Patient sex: M
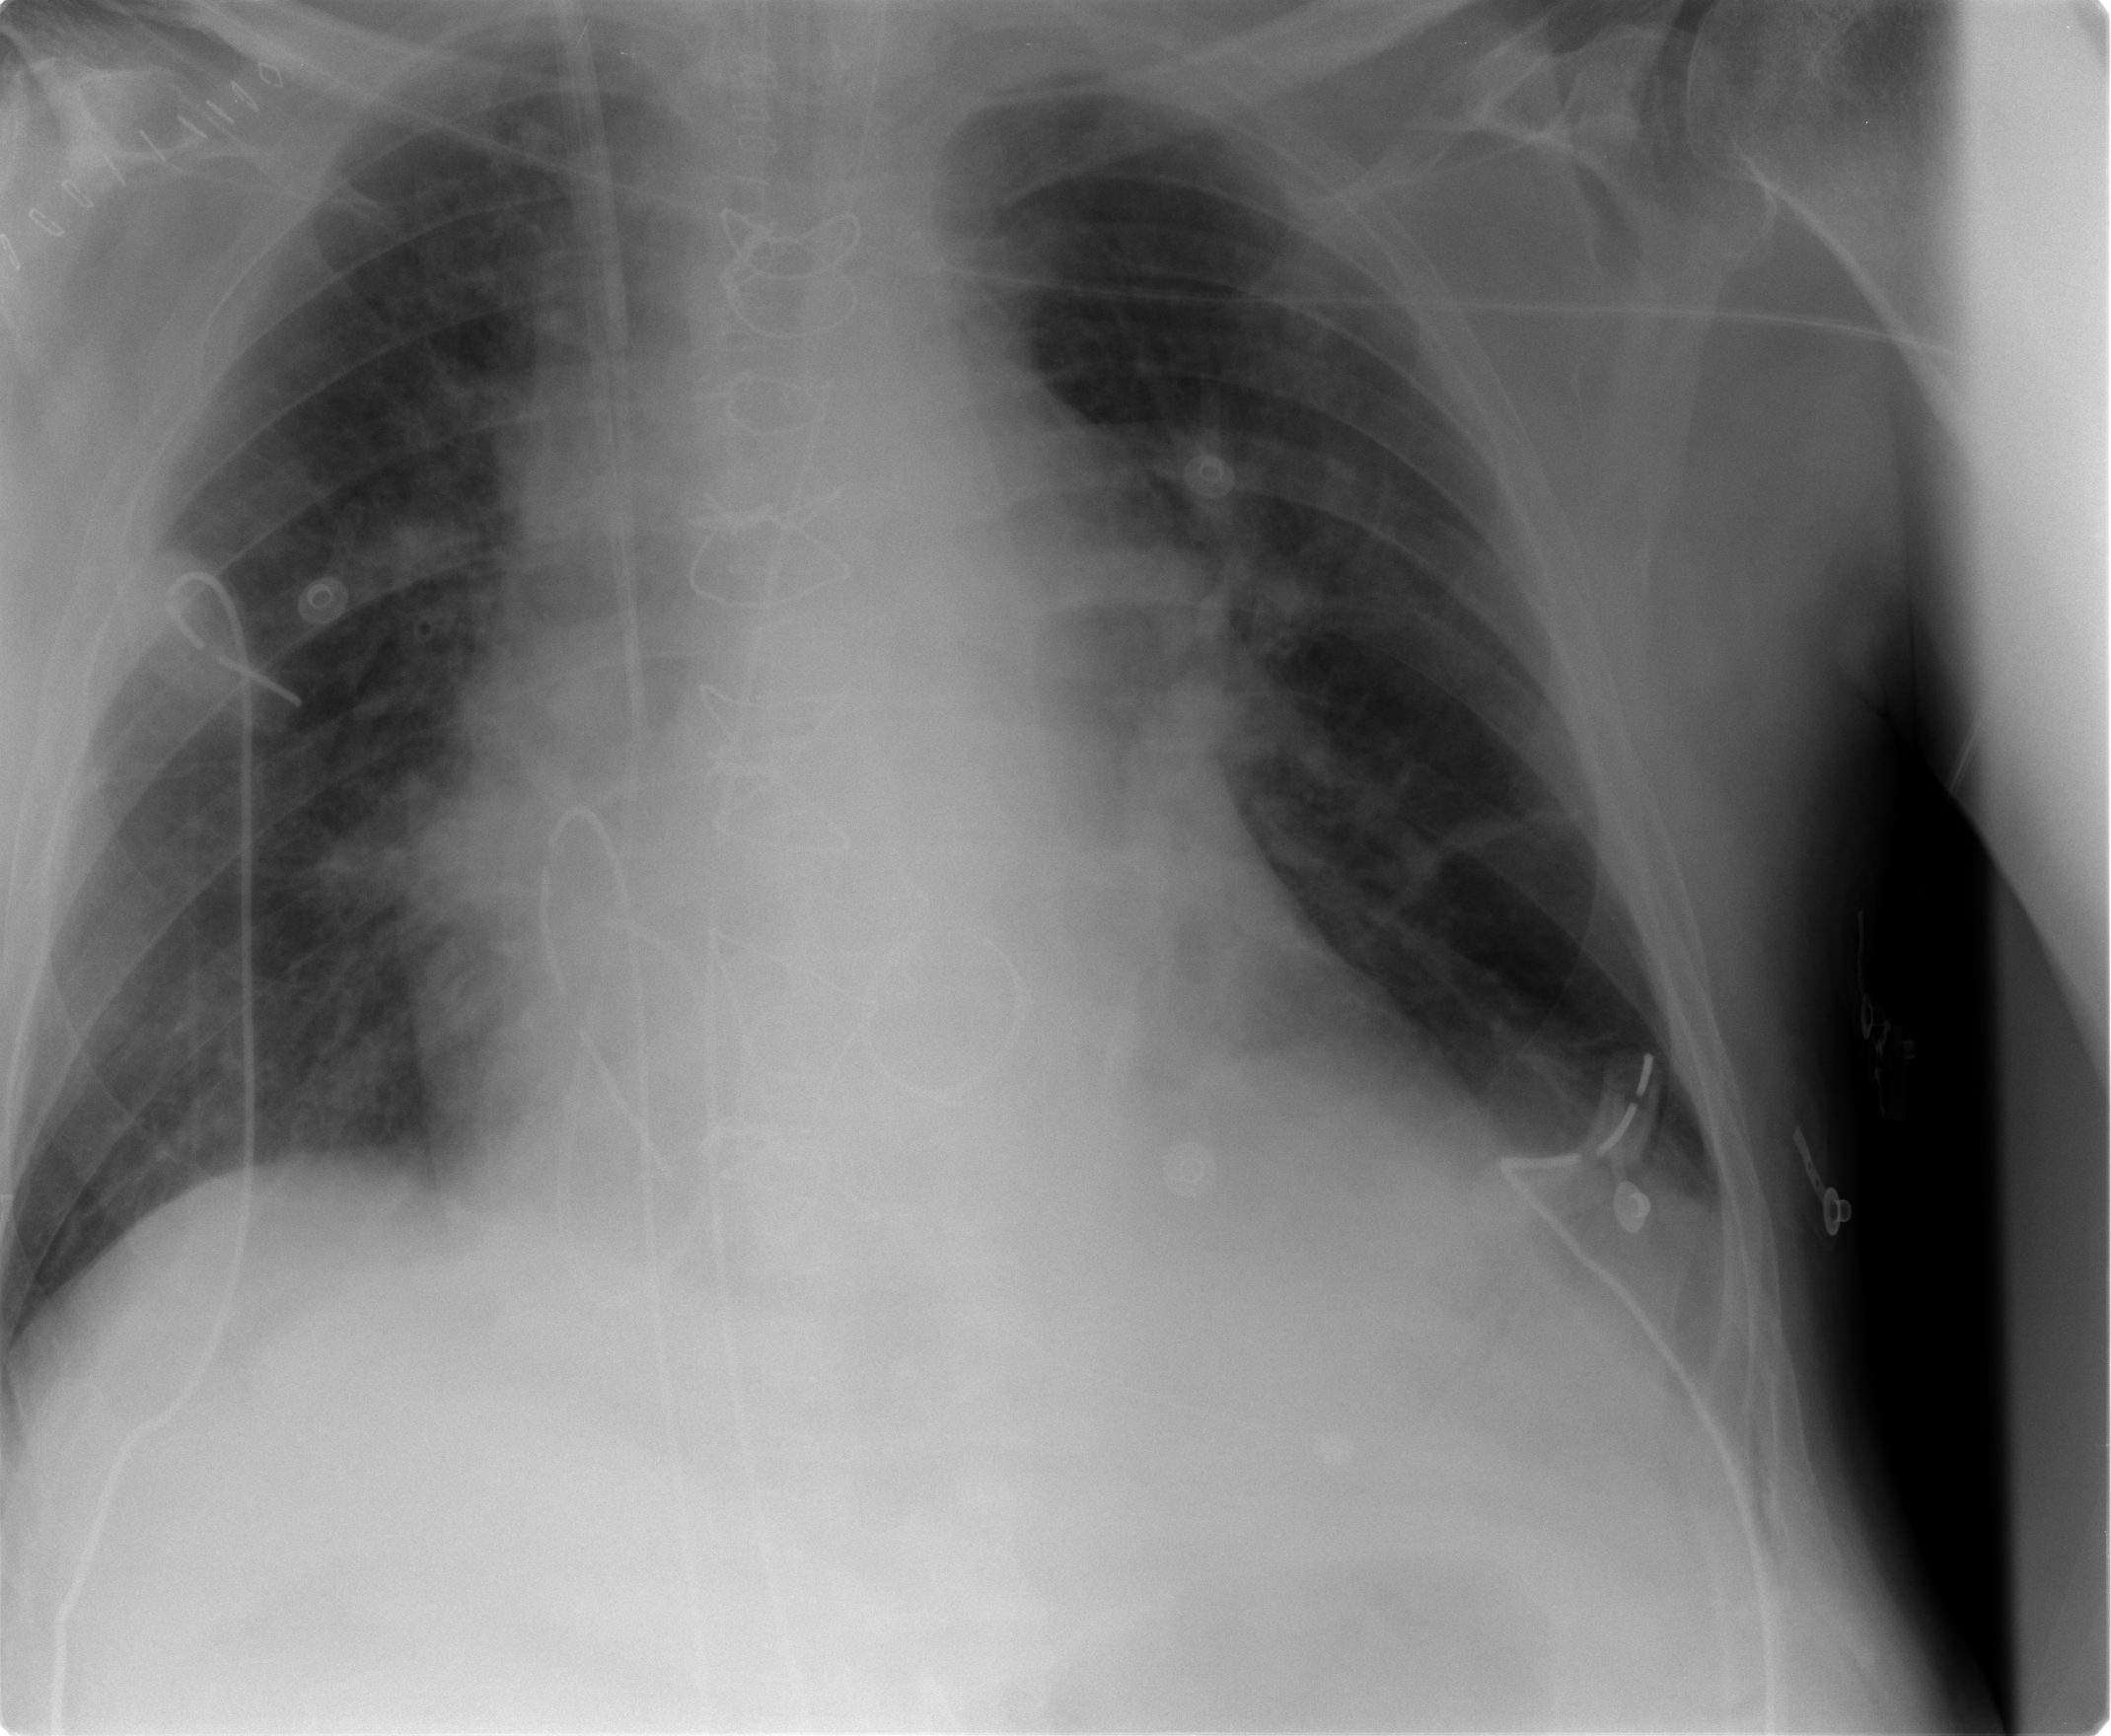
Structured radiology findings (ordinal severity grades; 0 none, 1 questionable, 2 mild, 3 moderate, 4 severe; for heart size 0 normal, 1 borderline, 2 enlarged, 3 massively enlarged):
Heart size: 2
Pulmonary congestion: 2
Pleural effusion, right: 0
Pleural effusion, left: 1
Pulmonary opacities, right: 0
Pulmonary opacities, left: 0
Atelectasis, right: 2
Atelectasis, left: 2